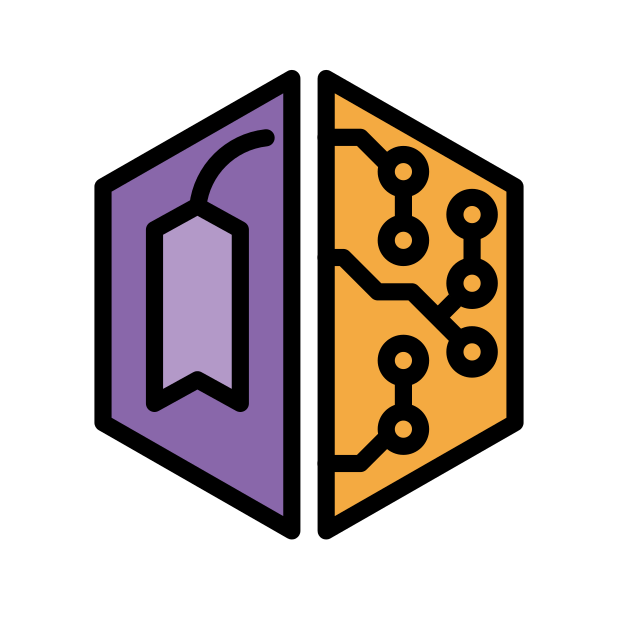
musicbrainz